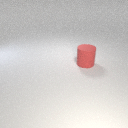
large red rubber cylinder